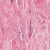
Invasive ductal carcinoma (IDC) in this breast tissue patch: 0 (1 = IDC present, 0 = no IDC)